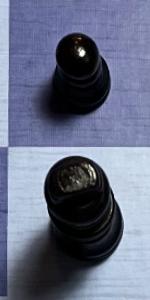
Label: King_Black